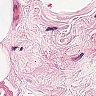
Metastatic tissue present: no